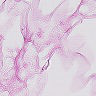
Metastatic tissue present: no